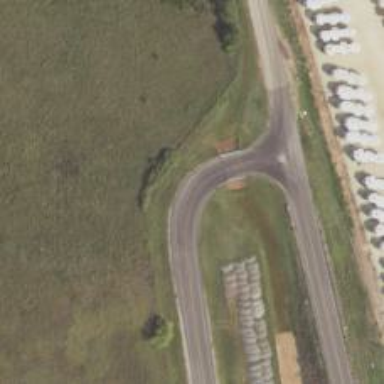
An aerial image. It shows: Tertiary link road.